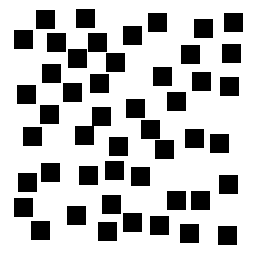
Squares: 48
Triangles: 0
Stars: 0
Total shapes: 48